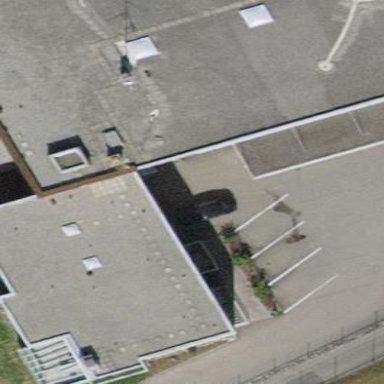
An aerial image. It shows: Industrial building with flat roof.